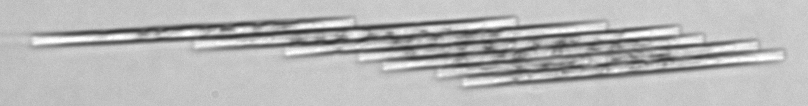
Label: Bacillaria